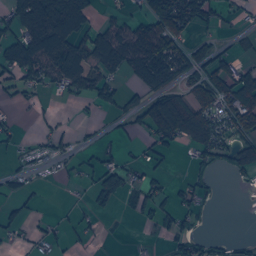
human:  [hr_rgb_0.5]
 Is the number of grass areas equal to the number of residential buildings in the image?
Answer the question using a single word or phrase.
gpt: no

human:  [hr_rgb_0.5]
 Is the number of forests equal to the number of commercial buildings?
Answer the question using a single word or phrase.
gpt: no

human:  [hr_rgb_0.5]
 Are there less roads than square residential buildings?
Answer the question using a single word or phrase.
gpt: no

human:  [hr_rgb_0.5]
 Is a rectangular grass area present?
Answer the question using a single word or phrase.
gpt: yes

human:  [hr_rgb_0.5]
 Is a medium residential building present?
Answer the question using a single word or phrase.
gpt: yes

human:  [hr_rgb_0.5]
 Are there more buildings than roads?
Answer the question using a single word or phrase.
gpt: yes

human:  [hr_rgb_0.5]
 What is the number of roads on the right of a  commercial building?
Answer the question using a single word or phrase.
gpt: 180

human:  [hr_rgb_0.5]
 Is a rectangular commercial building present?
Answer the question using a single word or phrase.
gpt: yes

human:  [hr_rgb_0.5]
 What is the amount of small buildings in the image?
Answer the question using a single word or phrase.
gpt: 459

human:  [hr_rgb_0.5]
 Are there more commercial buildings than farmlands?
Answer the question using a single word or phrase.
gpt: no

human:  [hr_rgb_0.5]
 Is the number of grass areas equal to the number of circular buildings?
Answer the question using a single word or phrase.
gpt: no

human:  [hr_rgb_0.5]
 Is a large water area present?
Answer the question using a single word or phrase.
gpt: yes

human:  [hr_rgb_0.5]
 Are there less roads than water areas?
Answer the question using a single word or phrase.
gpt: no

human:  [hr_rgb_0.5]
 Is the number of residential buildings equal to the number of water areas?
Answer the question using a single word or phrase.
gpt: no

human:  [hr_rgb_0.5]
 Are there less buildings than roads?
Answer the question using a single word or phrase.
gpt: no

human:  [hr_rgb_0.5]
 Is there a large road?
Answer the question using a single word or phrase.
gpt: no

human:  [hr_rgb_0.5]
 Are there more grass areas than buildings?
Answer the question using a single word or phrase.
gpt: no

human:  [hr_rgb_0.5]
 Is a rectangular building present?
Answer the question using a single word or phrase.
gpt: yes

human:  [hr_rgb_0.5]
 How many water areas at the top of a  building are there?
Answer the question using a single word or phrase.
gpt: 15

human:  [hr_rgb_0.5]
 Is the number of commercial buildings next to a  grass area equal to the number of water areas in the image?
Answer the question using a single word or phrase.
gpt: no

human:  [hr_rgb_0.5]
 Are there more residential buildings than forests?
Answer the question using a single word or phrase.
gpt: yes

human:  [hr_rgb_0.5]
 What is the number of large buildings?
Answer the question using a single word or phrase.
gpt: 2

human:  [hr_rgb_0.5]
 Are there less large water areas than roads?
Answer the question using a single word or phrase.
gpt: yes

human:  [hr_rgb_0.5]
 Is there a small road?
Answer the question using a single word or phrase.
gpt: yes

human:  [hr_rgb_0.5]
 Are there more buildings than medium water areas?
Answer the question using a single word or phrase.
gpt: yes

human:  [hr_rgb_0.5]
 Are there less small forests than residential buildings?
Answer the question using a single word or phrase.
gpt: yes

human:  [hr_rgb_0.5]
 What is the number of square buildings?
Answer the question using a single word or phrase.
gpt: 1

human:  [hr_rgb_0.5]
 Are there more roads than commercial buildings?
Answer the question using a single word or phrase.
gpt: yes

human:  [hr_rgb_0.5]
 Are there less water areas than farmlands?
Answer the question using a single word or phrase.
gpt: yes

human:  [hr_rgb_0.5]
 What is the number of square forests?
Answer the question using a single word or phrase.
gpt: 1

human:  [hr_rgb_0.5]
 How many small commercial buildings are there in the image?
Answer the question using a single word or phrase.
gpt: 6

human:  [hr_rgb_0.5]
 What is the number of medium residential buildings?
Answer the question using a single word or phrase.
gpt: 9

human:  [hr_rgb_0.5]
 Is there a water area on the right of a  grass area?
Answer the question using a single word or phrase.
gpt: yes

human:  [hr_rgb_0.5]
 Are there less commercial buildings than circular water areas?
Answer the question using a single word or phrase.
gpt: no

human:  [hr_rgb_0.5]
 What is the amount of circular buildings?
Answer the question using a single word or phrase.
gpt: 1

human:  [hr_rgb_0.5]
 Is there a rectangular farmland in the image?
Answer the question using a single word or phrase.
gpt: yes

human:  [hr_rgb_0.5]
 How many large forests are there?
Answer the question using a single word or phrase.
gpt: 75